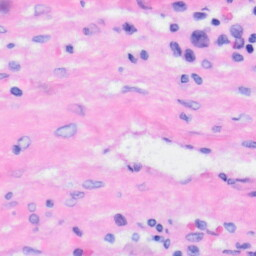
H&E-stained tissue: Liver